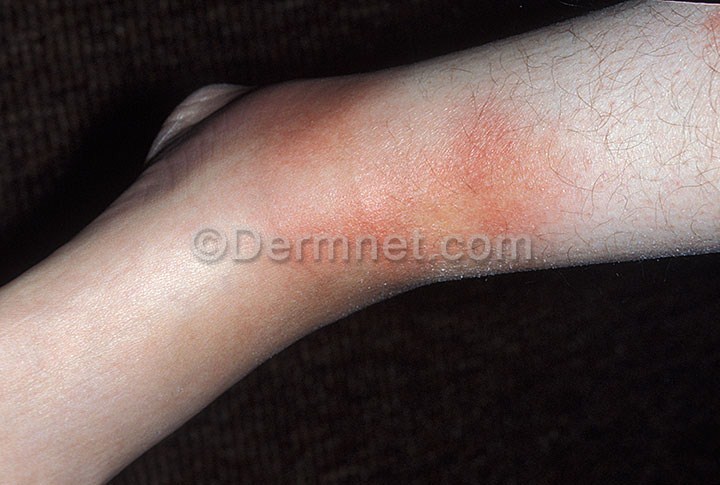
Disease: Vasculitis Photos